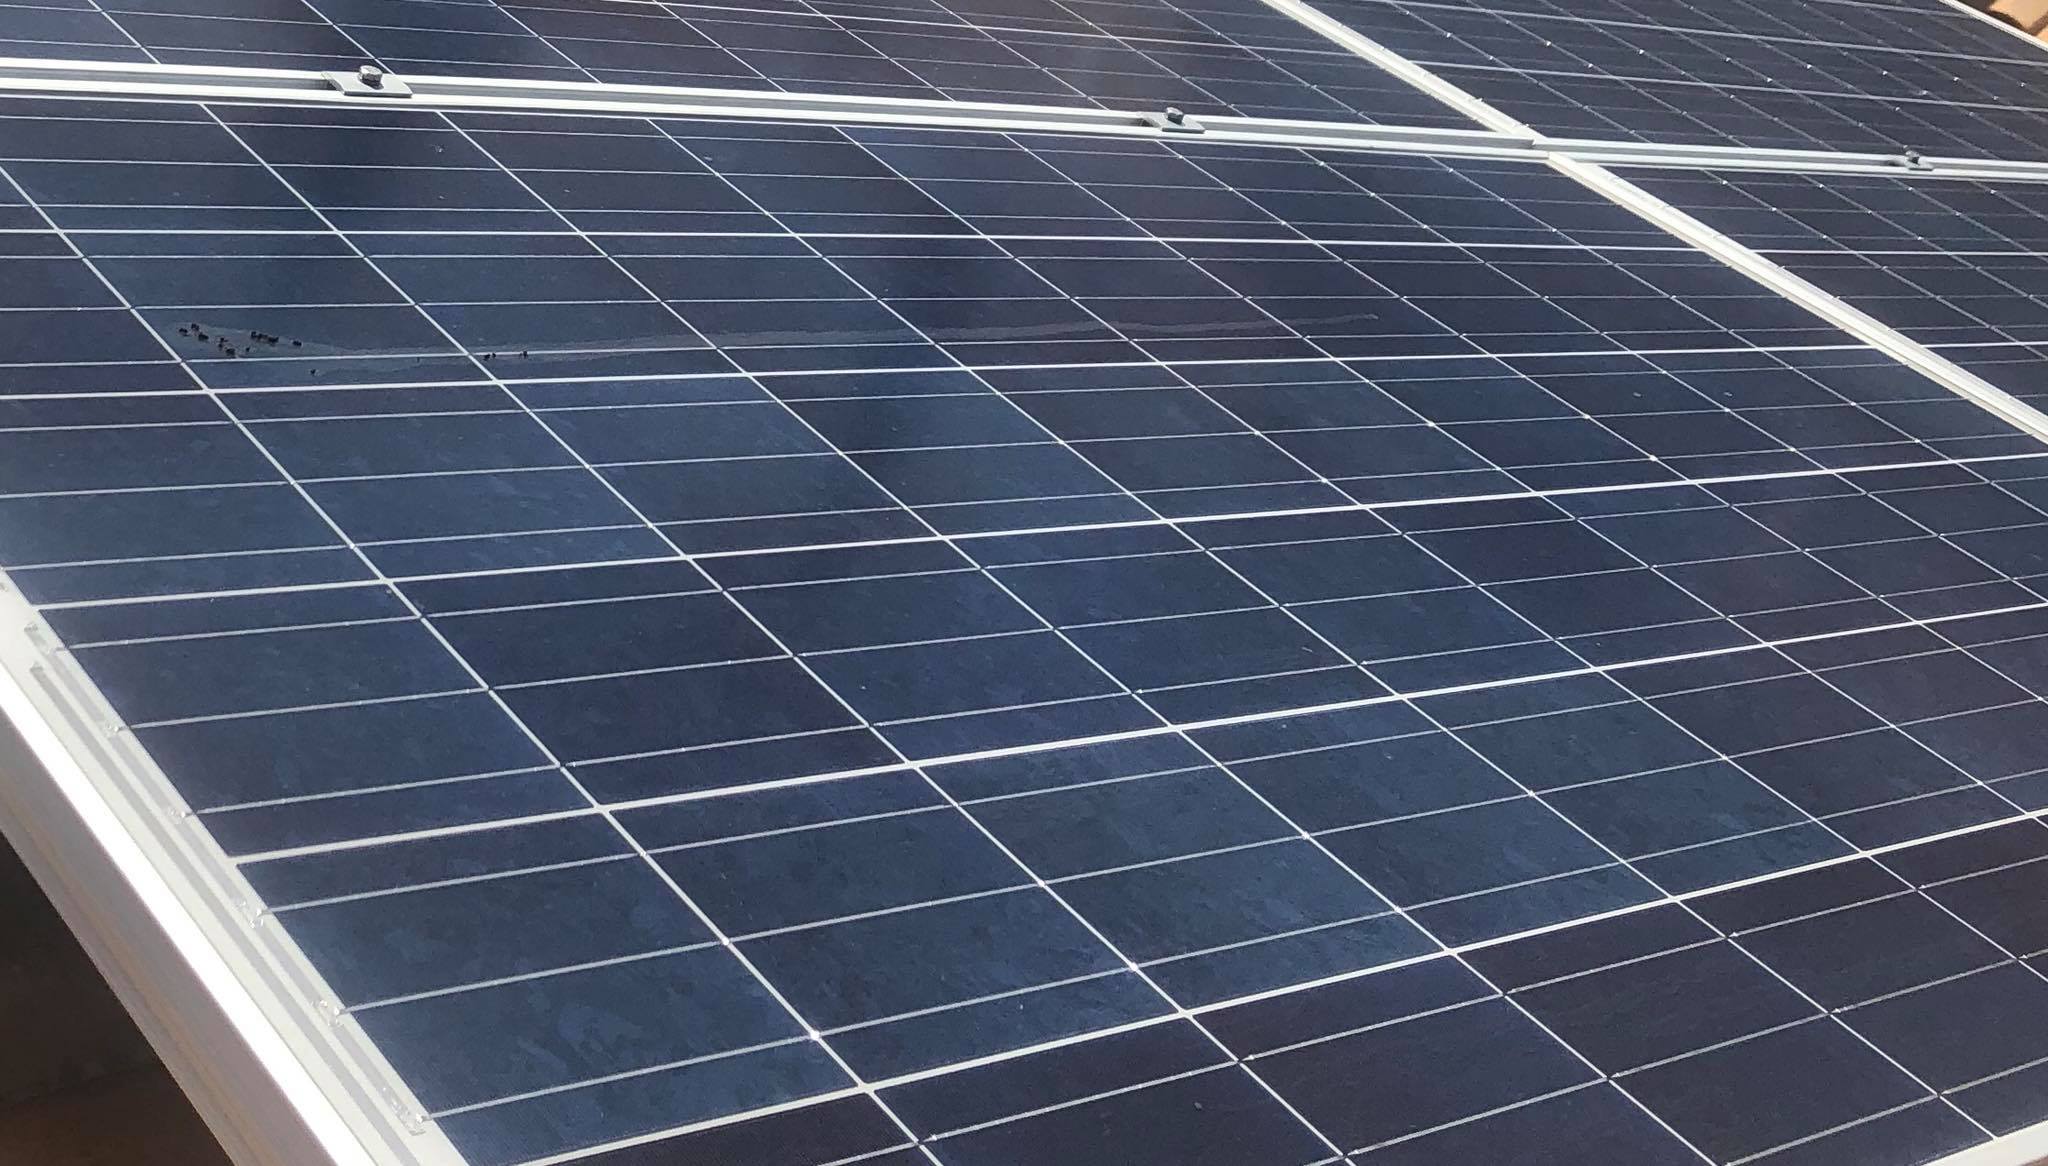
Label: Dusty